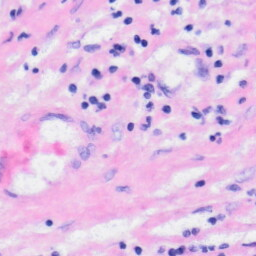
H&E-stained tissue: Liver